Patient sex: M
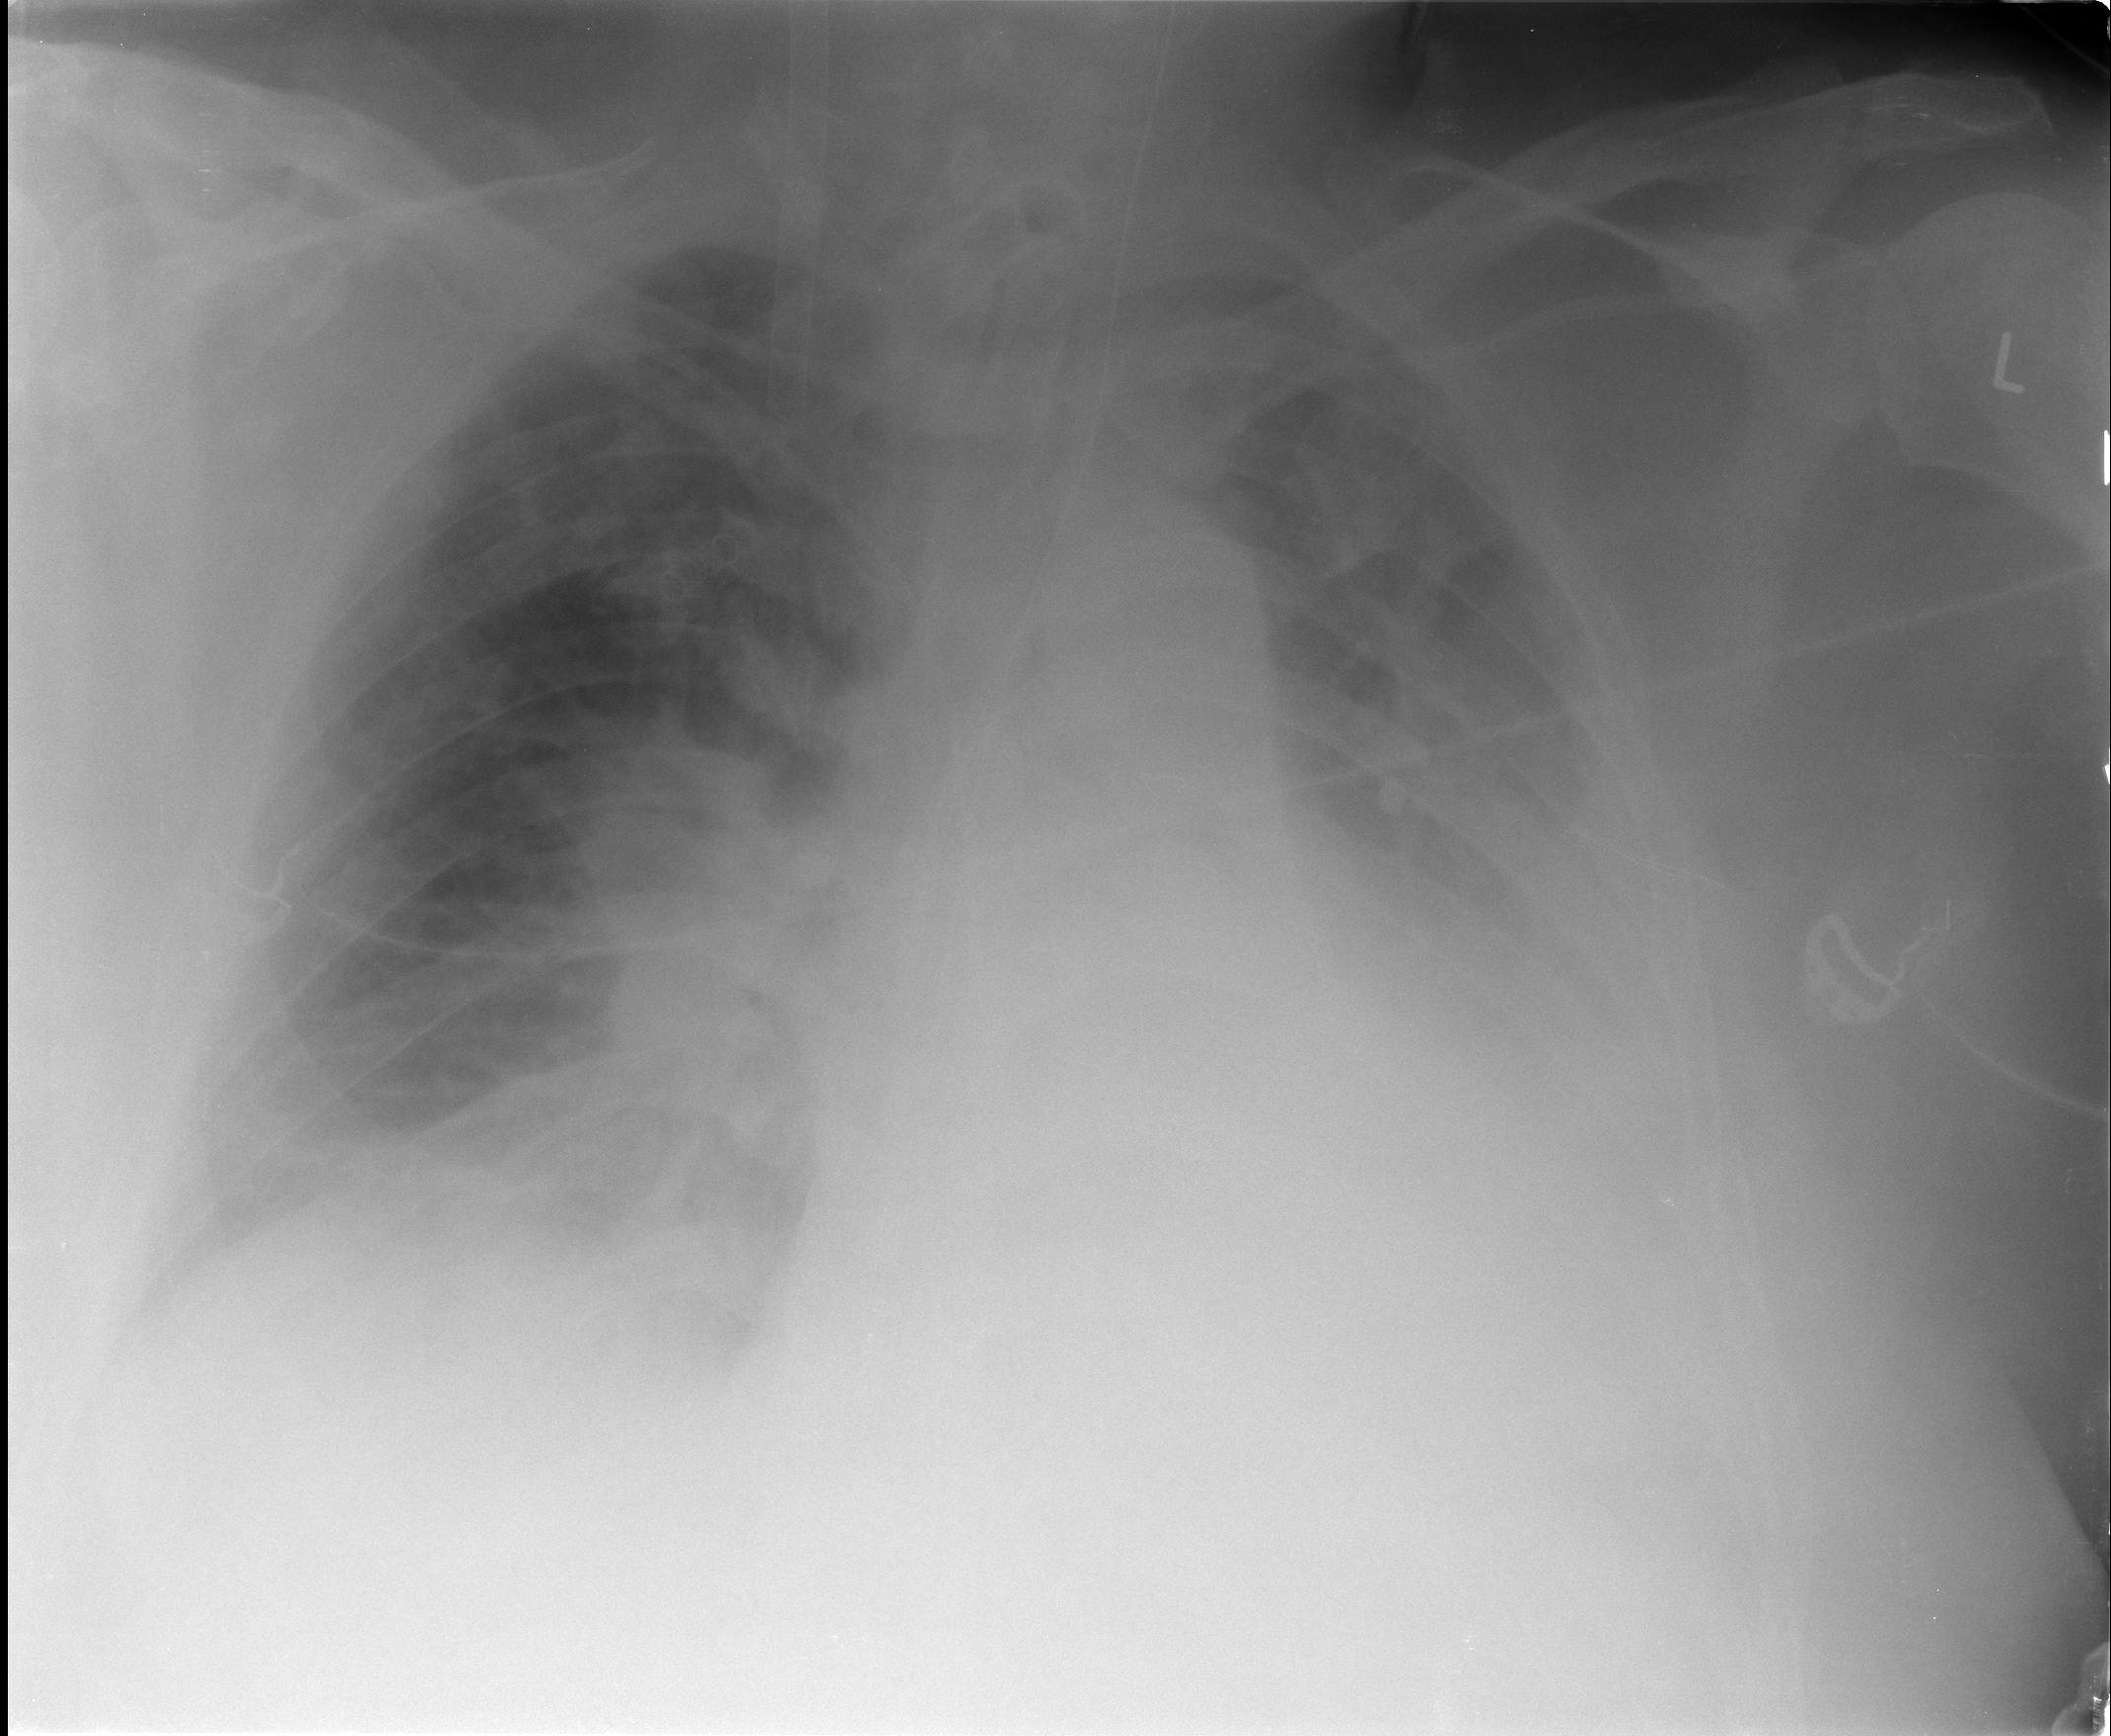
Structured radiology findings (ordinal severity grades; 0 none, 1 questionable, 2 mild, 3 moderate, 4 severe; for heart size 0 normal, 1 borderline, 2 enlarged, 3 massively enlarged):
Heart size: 2
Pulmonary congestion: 2
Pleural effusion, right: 2
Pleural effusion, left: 3
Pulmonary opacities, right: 1
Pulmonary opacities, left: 1
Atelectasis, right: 2
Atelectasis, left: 3